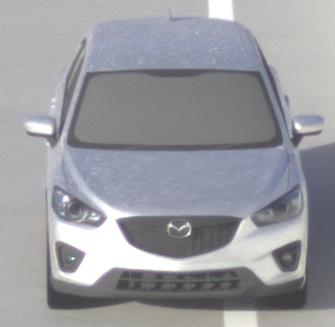
Make: Mazda
Model: CX-5 2.0 SKYACTIV-G 160
Detailed model: CX-5 (GH)
Model produced from: 2012/04
Model produced until: 2015/02
Doors: 5
Color: white
Road condition: dry road
Daytime: morning or afternoon
Contrast: high contrast